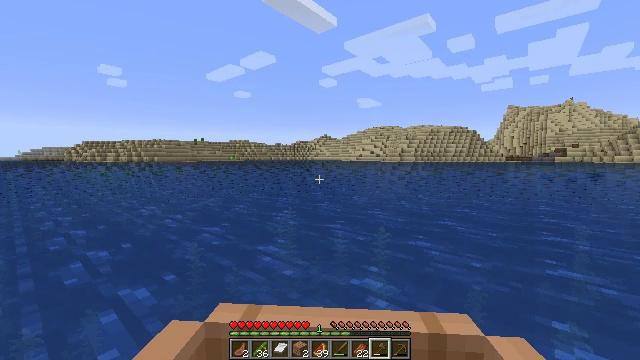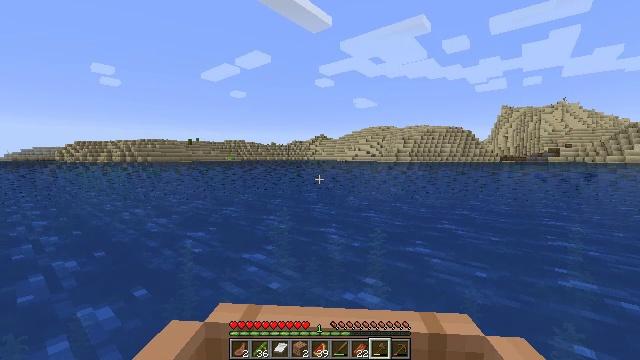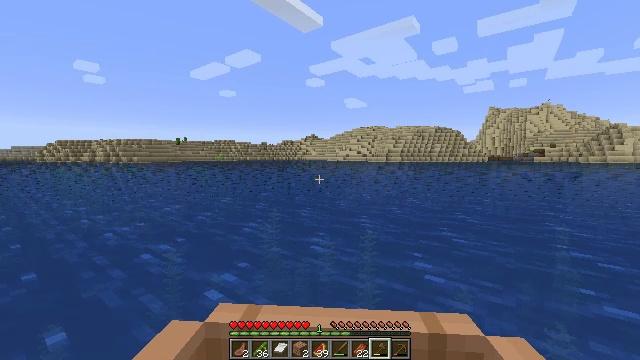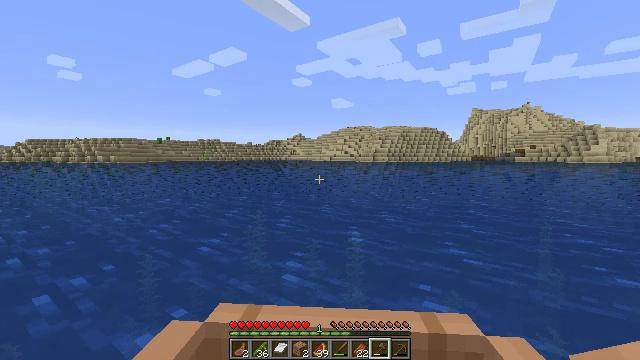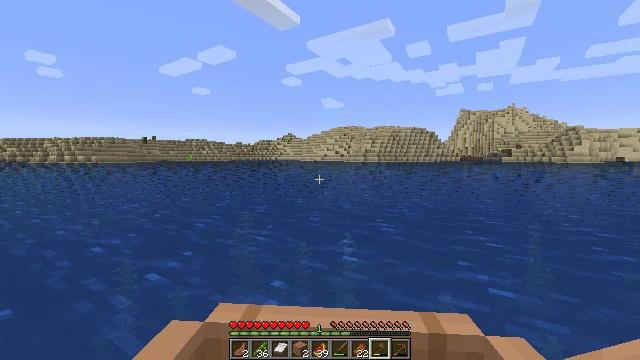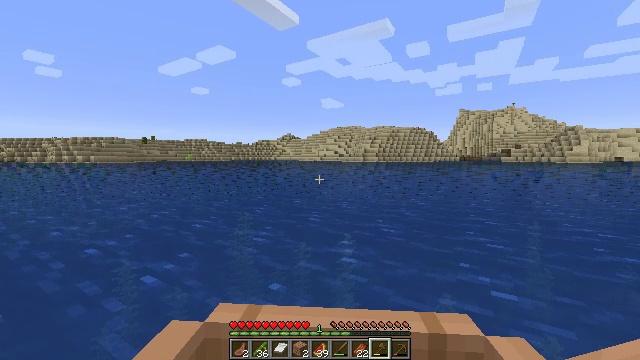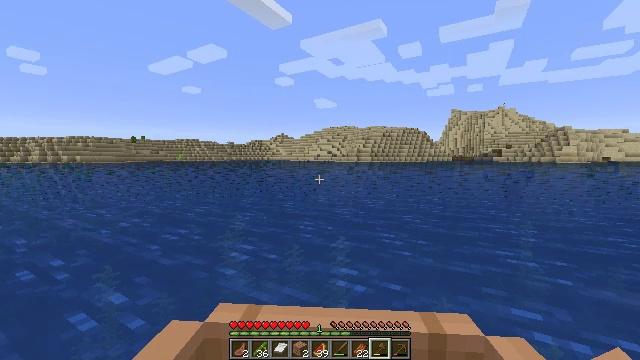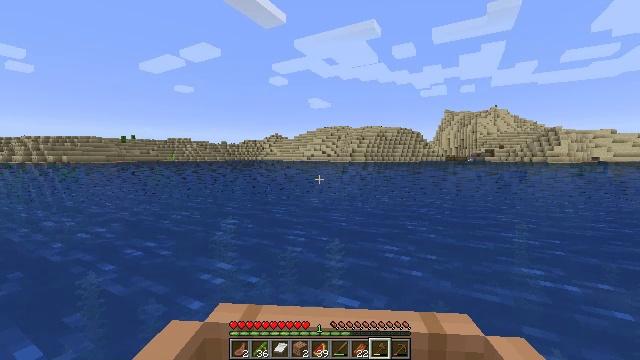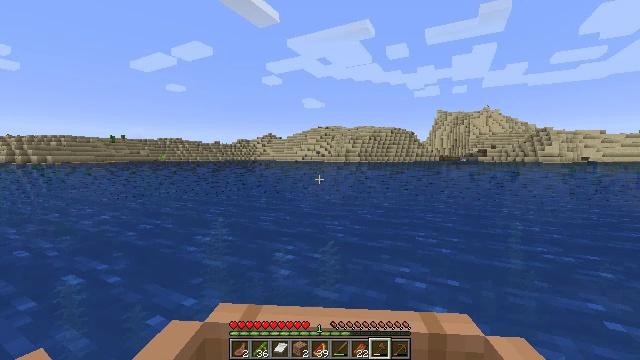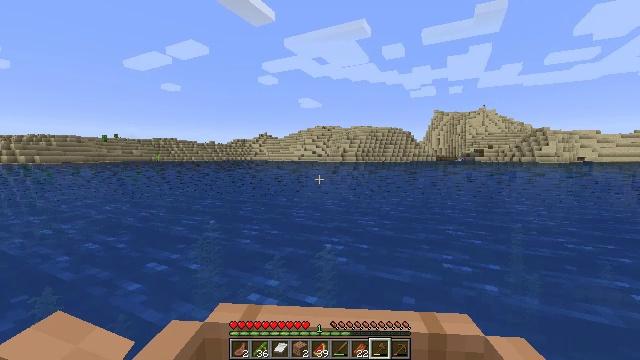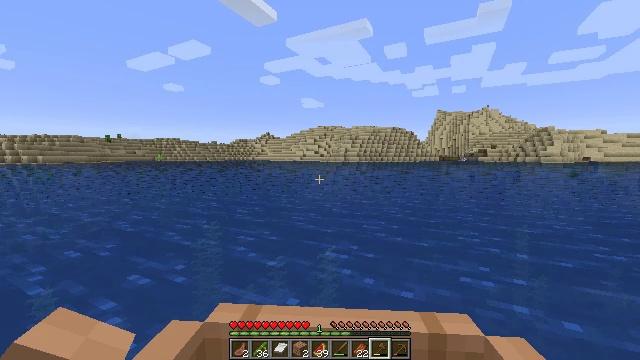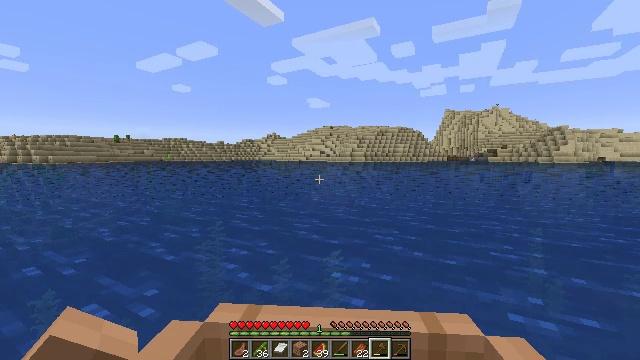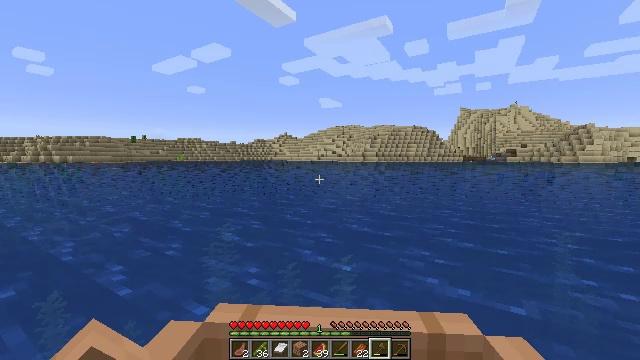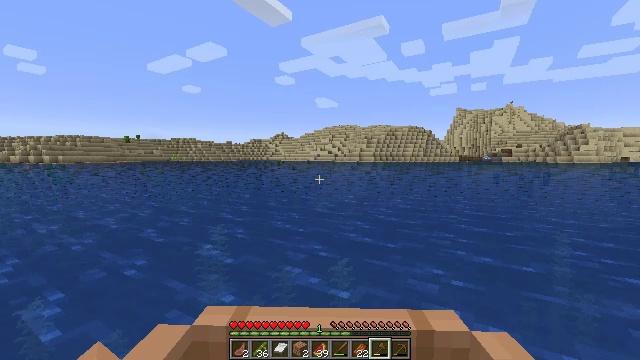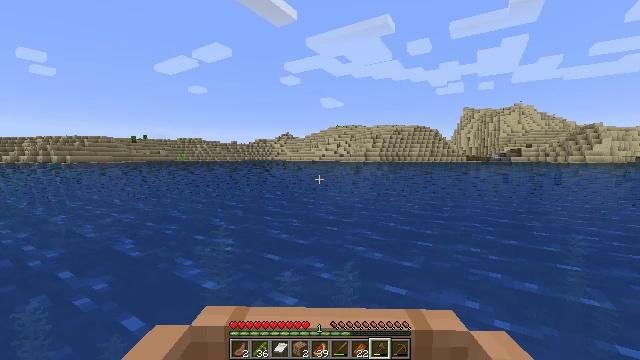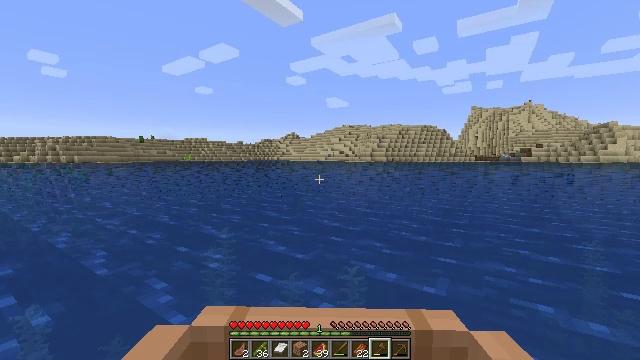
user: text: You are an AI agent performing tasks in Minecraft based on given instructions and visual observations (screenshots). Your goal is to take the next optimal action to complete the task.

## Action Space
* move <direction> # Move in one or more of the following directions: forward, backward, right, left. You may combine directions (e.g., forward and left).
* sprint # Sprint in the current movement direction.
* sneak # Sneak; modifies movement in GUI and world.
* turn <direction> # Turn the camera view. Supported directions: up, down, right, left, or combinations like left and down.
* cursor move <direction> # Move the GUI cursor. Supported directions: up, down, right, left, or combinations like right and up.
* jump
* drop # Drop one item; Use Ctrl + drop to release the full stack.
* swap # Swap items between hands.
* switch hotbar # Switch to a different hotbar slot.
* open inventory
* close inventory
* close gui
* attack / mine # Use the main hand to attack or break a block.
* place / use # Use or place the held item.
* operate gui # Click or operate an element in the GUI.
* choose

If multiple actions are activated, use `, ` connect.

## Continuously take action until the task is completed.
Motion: motion action
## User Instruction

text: Mine the kelp plant underwater.
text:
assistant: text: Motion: move forward
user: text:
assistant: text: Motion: move forward
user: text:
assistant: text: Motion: move forward
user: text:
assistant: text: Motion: move forward
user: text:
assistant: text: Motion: move forward
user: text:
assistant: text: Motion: move forward
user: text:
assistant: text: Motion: move forward
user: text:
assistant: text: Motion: move forward and move left
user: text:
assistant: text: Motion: move forward and move left
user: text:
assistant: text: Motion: move forward and move left
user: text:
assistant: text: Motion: move forward
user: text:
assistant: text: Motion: move forward
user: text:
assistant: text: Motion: move forward, turn right
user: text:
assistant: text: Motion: move forward
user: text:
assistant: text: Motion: move forward
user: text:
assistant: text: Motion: move forward
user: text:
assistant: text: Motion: move forward and move right
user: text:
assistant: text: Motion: move forward and move right
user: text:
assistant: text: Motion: move forward
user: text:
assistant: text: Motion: move forward
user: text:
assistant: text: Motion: move forward
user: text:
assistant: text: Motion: move forward
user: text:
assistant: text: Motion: move forward
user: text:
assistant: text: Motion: move forward
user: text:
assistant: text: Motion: move forward
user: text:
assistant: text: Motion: move forward
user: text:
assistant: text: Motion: move forward
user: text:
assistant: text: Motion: move forward
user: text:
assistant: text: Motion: move forward
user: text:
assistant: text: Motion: move forward